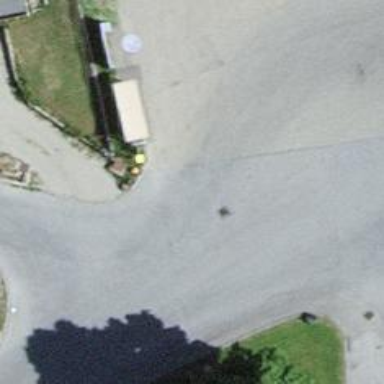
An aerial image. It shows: Post box is visible.